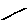
Label: line